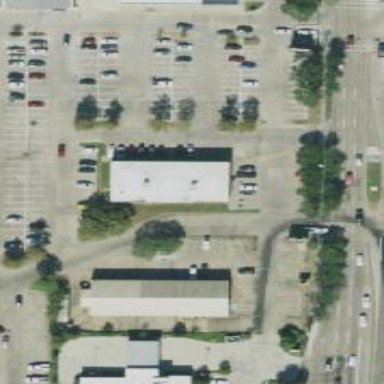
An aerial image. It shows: Parking space is available.